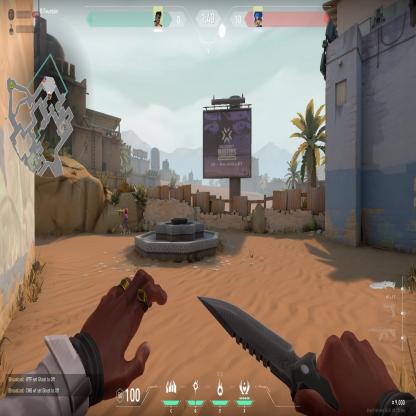
Label: enemy